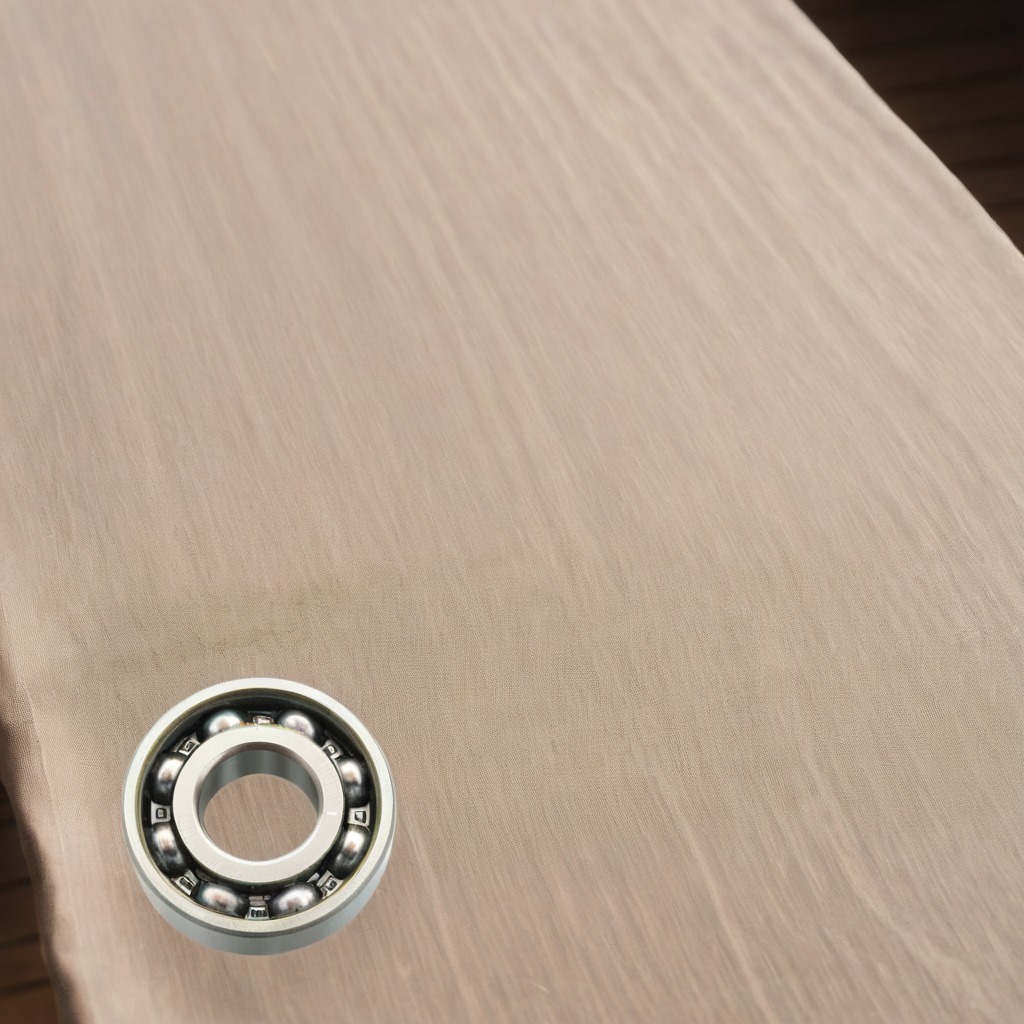
A metal ball bearing is lying on a wooden table in an outdoor workshop during daytime bright natural light soft shadows worn but beneath the cloth.